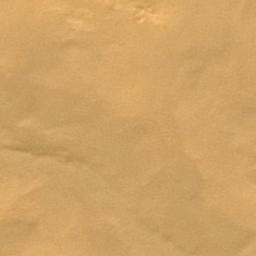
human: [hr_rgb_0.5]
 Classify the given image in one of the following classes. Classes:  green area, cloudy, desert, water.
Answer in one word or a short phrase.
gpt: desert